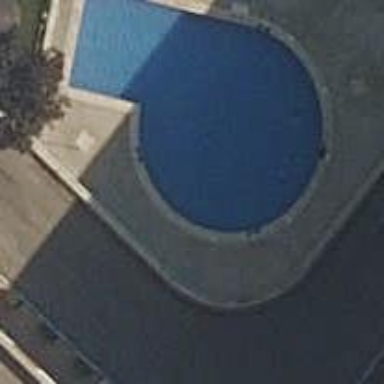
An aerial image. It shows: Swimming pool located in leisure land.